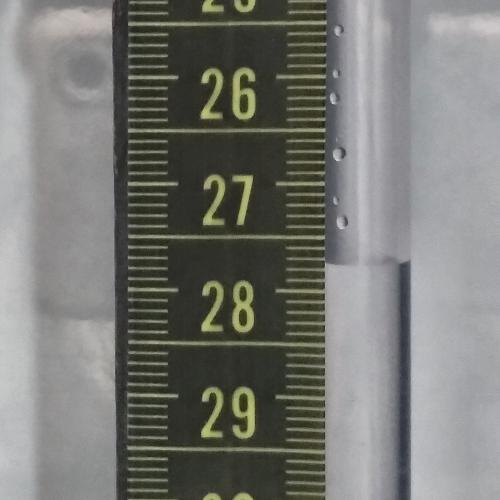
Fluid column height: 27.8 cm